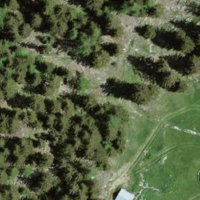
EUNIS habitat code: 43
Species observed at this site:
Dactylorhiza sambucina